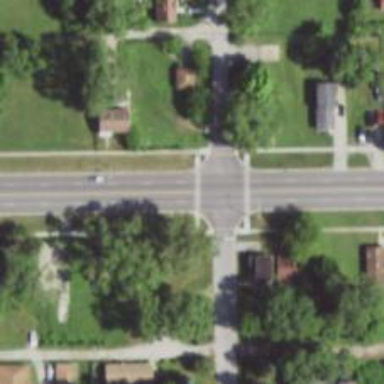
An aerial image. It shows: Marked road crossing.